Question: I have integrated OpenVINO and PyQt5 to do the inference job as shown in the image on Windows 11 with openvino_2021.4.689 version.

I reference <URL> to finish YOLOv4 inference with NCS2.
The following is my inference engine code.
'''
from openvino.inference_engine import IECore
import cv2
import numpy as np
import global_variable as gv
import ngraph as ng
import logging
import threading
import os
import sys
from collections import deque
from argparse import ArgumentParser, SUPPRESS
from math import exp as exp
from time import perf_counter
from enum import Enum
def deside_cut_size(height, width):
global x, y, w, h
if((height, width) == (1536, 868)):
x, y = 767, 0 # Where the crop point starts.
w, h = 769, 637 # The size of crop image.
elif((height, width) == (1264, 596)):
x, y = 495, 0 # Where the crop point starts.
w, h = 769, 503 # The size of crop image.
elif((height, width) == (1280, 868)):
x, y = 766, 0 # Where the crop point starts.
w, h = 514, 638 # The size of crop image.
elif((height, width) == (1152, 868)):
x, y = 766, 0 # Where the crop point starts.
w, h = 386, 636 # The size of crop image.
else:
x, y = int(height / 2), 0 # Where the crop point starts.
w, h = int(height / 2), int(width - 100) # The size of crop image.
def build_argparser():
parser = ArgumentParser(add_help=False)
args = parser.add_argument_group('Options')
args.add_argument('-h', '--help', action='help', default=SUPPRESS, help='Show this help message and exit.')
args.add_argument("-m", "--model", help="Required. Path to an .xml file with a trained model.",
default="model/frozen_darknet_yolov4_model.xml", type=str)
args.add_argument("-i", "--input", help="Required. Path to an image/video file. (Specify 'cam' to work with "
"camera)", default=gv.gInImgPath, type=str)
args.add_argument("-l", "--cpu_extension",
help="Optional. Required for CPU custom layers. Absolute path to a shared library with "
"the kernels implementations.", type=str, default=None)
args.add_argument("-d", "--device",
help="Optional. Specify the target device to infer on; CPU, GPU, FPGA, HDDL or MYRIAD is"
" acceptable. The sample will look for a suitable plugin for device specified. "
"Default value is CPU", default="MYRIAD", type=str)
args.add_argument("--labels", help="Optional. Labels mapping file", default=None, type=str)
args.add_argument("-t", "--prob_threshold", help="Optional. Probability threshold for detections filtering",
default=0.5, type=float)
args.add_argument("-iout", "--iou_threshold", help="Optional. Intersection over union threshold for overlapping "
"detections filtering", default=0.4, type=float)
args.add_argument("-r", "--raw_output_message", help="Optional. Output inference results raw values showing",
default=False, action="store_true")
args.add_argument("-nireq", "--num_infer_requests", help="Optional. Number of infer requests",
default=1, type=int)
args.add_argument("-nstreams", "--num_streams",
help="Optional. Number of streams to use for inference on the CPU or/and GPU in throughput mode "
"(for HETERO and MULTI device cases use format <device1>:<nstreams1>,<device2>:<nstreams2> "
"or just <nstreams>)",
default="", type=str)
args.add_argument("-nthreads", "--number_threads",
help="Optional. Number of threads to use for inference on CPU (including HETERO cases)",
default=None, type=int)
args.add_argument("-loop_input", "--loop_input", help="Optional. Iterate over input infinitely",
action='store_true')
args.add_argument("-no_show", "--no_show", help="Optional. Don't show output", action='store_true')
args.add_argument("--keep_aspect_ratio", action="store_true", default=False,
help='Optional. Keeps aspect ratio on resize.')
return parser
class YoloParams:
# ------------------------------------------- Extracting layer parameters ------------------------------------------
# Magic numbers are copied from yolo samples
def __init__(self, param, side):
self.num = 3 if 'num' not in param else int(param['num'])
self.coords = 4 if 'coords' not in param else int(param['coords'])
self.classes = 80 if 'classes' not in param else int(param['classes'])
self.side = side
self.anchors = [10.0, 13.0, 16.0, 30.0, 33.0, 23.0, 30.0, 61.0, 62.0, 45.0, 59.0, 119.0, 116.0, 90.0, 156.0,
198.0,
373.0, 326.0] if 'anchors' not in param else param['anchors']
self.isYoloV3 = False
if param.get('mask'):
mask = param['mask']
self.num = len(mask)
maskedAnchors = []
for idx in mask:
maskedAnchors += [self.anchors[idx * 2], self.anchors[idx * 2 + 1]]
self.anchors = maskedAnchors
self.isYoloV3 = True # Weak way to determine but the only one.
class Modes(Enum):
USER_SPECIFIED = 0
MIN_LATENCY = 1
class Mode():
def __init__(self, value):
self.current = value
def next(self):
if self.current.value + 1 < len(Modes):
self.current = Modes(self.current.value + 1)
else:
self.current = Modes(0)
class ModeInfo():
def __init__(self):
self.last_start_time = perf_counter()
self.last_end_time = None
self.frames_count = 0
self.latency_sum = 0
def scale_bbox(x, y, height, width, class_id, confidence, im_h, im_w, is_proportional):
if is_proportional:
scale = np.array([min(im_w/im_h, 1), min(im_h/im_w, 1)])
offset = 0.5*(np.ones(2) - scale)
x, y = (np.array([x, y]) - offset) / scale
width, height = np.array([width, height]) / scale
xmin = int((x - width / 2) * im_w)
ymin = int((y - height / 2) * im_h)
xmax = int(xmin + width * im_w)
ymax = int(ymin + height * im_h)
# Method item() used here to convert NumPy types to native types for compatibility with functions, which don't
# support Numpy types (e.g., cv2.rectangle doesn't support int64 in color parameter)
return dict(xmin=xmin, xmax=xmax, ymin=ymin, ymax=ymax, class_id=class_id.item(), confidence=confidence.item())
def parse_yolo_region(predictions, resized_image_shape, original_im_shape, params, threshold, is_proportional):
# ------------------------------------------ Validating output parameters ------------------------------------------
_, _, out_blob_h, out_blob_w = predictions.shape
assert out_blob_w == out_blob_h, "Invalid size of output blob. It sould be in NCHW layout and height should " "be equal to width. Current height = {}, current width = {}" "".format(out_blob_h, out_blob_w)
# ------------------------------------------ Extracting layer parameters -------------------------------------------
orig_im_h, orig_im_w = original_im_shape
resized_image_h, resized_image_w = resized_image_shape
objects = list()
size_normalizer = (resized_image_w, resized_image_h) if params.isYoloV3 else (params.side, params.side)
bbox_size = params.coords + 1 + params.classes
# ------------------------------------------- Parsing YOLO Region output -------------------------------------------
for row, col, n in np.ndindex(params.side, params.side, params.num):
# Getting raw values for each detection bounding box
bbox = predictions[0, n*bbox_size:(n+1)*bbox_size, row, col]
x, y, width, height, object_probability = bbox[:5]
class_probabilities = bbox[5:]
if object_probability < threshold:
continue
# Process raw value
x = (col + x) / params.side
y = (row + y) / params.side
# Value for exp is very big number in some cases so following construction is using here
try:
width = exp(width)
height = exp(height)
except OverflowError:
continue
# Depends on topology we need to normalize sizes by feature maps (up to YOLOv3) or by input shape (YOLOv3)
width = width * params.anchors[2 * n] / size_normalizer[0]
height = height * params.anchors[2 * n + 1] / size_normalizer[1]
class_id = np.argmax(class_probabilities)
confidence = class_probabilities[class_id]*object_probability
if confidence < threshold:
continue
objects.append(scale_bbox(x=x, y=y, height=height, width=width, class_id=class_id, confidence=confidence,
im_h=orig_im_h, im_w=orig_im_w, is_proportional=is_proportional))
return objects
def intersection_over_union(box_1, box_2):
width_of_overlap_area = min(box_1['xmax'], box_2['xmax']) - max(box_1['xmin'], box_2['xmin'])
height_of_overlap_area = min(box_1['ymax'], box_2['ymax']) - max(box_1['ymin'], box_2['ymin'])
if width_of_overlap_area < 0 or height_of_overlap_area < 0:
area_of_overlap = 0
else:
area_of_overlap = width_of_overlap_area * height_of_overlap_area
box_1_area = (box_1['ymax'] - box_1['ymin']) * (box_1['xmax'] - box_1['xmin'])
box_2_area = (box_2['ymax'] - box_2['ymin']) * (box_2['xmax'] - box_2['xmin'])
area_of_union = box_1_area + box_2_area - area_of_overlap
if area_of_union == 0:
return 0
return area_of_overlap / area_of_union
def resize(image, size, keep_aspect_ratio, interpolation=cv2.INTER_LINEAR):
if not keep_aspect_ratio:
return cv2.resize(image, size, interpolation=interpolation)
iw, ih = image.shape[0:2][::-1]
w, h = size
scale = min(w/iw, h/ih)
nw = int(iw*scale)
nh = int(ih*scale)
image = cv2.resize(image, (nw, nh), interpolation=interpolation)
new_image = np.full((size[1], size[0], 3), 128, dtype=np.uint8)
dx = (w-nw)//2
dy = (h-nh)//2
new_image[dy:dy+nh, dx:dx+nw, :] = image
return new_image
def preprocess_frame(frame, input_height, input_width, nchw_shape, keep_aspect_ratio):
in_frame = resize(frame, (input_width, input_height), keep_aspect_ratio)
if nchw_shape:
in_frame = in_frame.transpose((2, 0, 1)) # Change data layout from HWC to CHW
in_frame = np.expand_dims(in_frame, axis=0)
return in_frame
def get_objects(output, net, new_frame_height_width, source_height_width, prob_threshold, is_proportional):
objects = list()
function = ng.function_from_cnn(net)
for layer_name, out_blob in output.items():
out_blob = out_blob.buffer.reshape(net.outputs[layer_name].shape)
params = [x._get_attributes() for x in function.get_ordered_ops() if x.get_friendly_name() == layer_name][0]
layer_params = YoloParams(params, out_blob.shape[2])
objects += parse_yolo_region(out_blob, new_frame_height_width, source_height_width, layer_params,
prob_threshold, is_proportional)
return objects
def filter_objects(objects, iou_threshold, prob_threshold):
# Filtering overlapping boxes with respect to the --iou_threshold CLI parameter
objects = sorted(objects, key=lambda obj : obj['confidence'], reverse=True)
for i in range(len(objects)):
if objects[i]['confidence'] == 0:
continue
for j in range(i + 1, len(objects)):
if intersection_over_union(objects[i], objects[j]) > iou_threshold:
objects[j]['confidence'] = 0
return tuple(obj for obj in objects if obj['confidence'] >= prob_threshold)
def async_callback(status, callback_args):
request, frame_id, frame_mode, frame, start_time, completed_request_results, empty_requests, mode, event, callback_exceptions = callback_args
try:
if status != 0:
raise RuntimeError('Infer Request has returned status code {}'.format(status))
completed_request_results[frame_id] = (frame, request.output_blobs, start_time, frame_mode == mode.current)
if mode.current == frame_mode:
empty_requests.append(request)
except Exception as e:
callback_exceptions.append(e)
event.set()
def put_highlighted_text(frame, message, position, font_face, font_scale, color, thickness):
cv2.putText(frame, message, position, font_face, font_scale, (255, 255, 255), thickness + 1) # white border
cv2.putText(frame, message, position, font_face, font_scale, color, thickness)
def await_requests_completion(requests):
for request in requests:
request.wait()
def openvino_inference_engine():
args = build_argparser().parse_args()
# ------------- 1. Plugin initialization for specified device and load extensions library if specified -------------
ie = IECore()
#------------------------------search_device start------------------------------#
if(gv.gfMULTI == 1):
tmp_array = '' # Combine all MYRIAD device names.
cmd_array = '' # Output the command for MULTI:MYRIAD.
for device in ie.available_devices:
if(device.split("MYRIAD.")[0] == ''):
tmp_array = tmp_array + device + ','
cmd_array = "MULTI:" + tmp_array[:len(tmp_array) - 1]
args.device = cmd_array
print(args.device)
#------------------------------search_device end------------------------------#
config_user_specified = {}
config_min_latency = {}
devices_nstreams = {}
if args.num_streams:
devices_nstreams = {device: args.num_streams for device in ['CPU', 'GPU'] if device in args.device} if args.num_streams.isdigit() else dict([device.split(':') for device in args.num_streams.split(',')])
if 'CPU' in args.device:
if args.cpu_extension:
ie.add_extension(args.cpu_extension, 'CPU')
if args.number_threads is not None:
config_user_specified['CPU_THREADS_NUM'] = str(args.number_threads)
if 'CPU' in devices_nstreams:
config_user_specified['CPU_THROUGHPUT_STREAMS'] = devices_nstreams['CPU'] if int(devices_nstreams['CPU']) > 0 else 'CPU_THROUGHPUT_AUTO'
config_min_latency['CPU_THROUGHPUT_STREAMS'] = '1'
if 'GPU' in args.device:
if 'GPU' in devices_nstreams:
config_user_specified['GPU_THROUGHPUT_STREAMS'] = devices_nstreams['GPU'] if int(devices_nstreams['GPU']) > 0 else 'GPU_THROUGHPUT_AUTO'
config_min_latency['GPU_THROUGHPUT_STREAMS'] = '1'
# -------------------- 2. Reading the IR generated by the Model Optimizer (.xml and .bin files) --------------------
net = ie.read_network(args.model, os.path.splitext(args.model)[0] + ".bin")
# ---------------------------------- 3. Load CPU extension for support specific layer ------------------------------
# ---------------------------------------------- 4. Preparing inputs -----------------------------------------------
input_blob = next(iter(net.input_info))
# Read and pre-process input images
if net.input_info[input_blob].input_data.shape[1] == 3:
input_height, input_width = net.input_info[input_blob].input_data.shape[2:]
nchw_shape = True
else:
input_height, input_width = net.input_info[input_blob].input_data.shape[1:3]
nchw_shape = False
if args.labels:
with open(args.labels, 'r') as f:
labels_map = [x.strip() for x in f]
else:
labels_map = None
input_stream = 0 if args.input == "cam" else args.input
image = cv2.imread(input_stream)
deside_cut_size(image.shape[1], image.shape[0])
crop_img = image[y:y+h, x:x+w]
cv2.imwrite('img/tmp.jpg', crop_img)
input_stream = 'img/tmp.jpg'
mode = Mode(Modes.USER_SPECIFIED)
cap = cv2.VideoCapture(input_stream)
wait_key_time = 1
# ----------------------------------------- 5. Loading model to the plugin -----------------------------------------
exec_nets = {}
exec_nets[Modes.USER_SPECIFIED] = ie.load_network(network=net, device_name=args.device,
config=config_user_specified,
num_requests=args.num_infer_requests)
exec_nets[Modes.MIN_LATENCY] = ie.load_network(network=net, device_name=args.device.split(":")[-1].split(",")[0],
config=config_min_latency,
num_requests=1)
empty_requests = deque(exec_nets[mode.current].requests)
completed_request_results = {}
next_frame_id = 0
next_frame_id_to_show = 0
mode_info = { mode.current: ModeInfo() }
event = threading.Event()
callback_exceptions = []
# ----------------------------------------------- 6. Doing inference -----------------------------------------------
while (cap.isOpened() or completed_request_results or len(empty_requests) < len(exec_nets[mode.current].requests)) and not callback_exceptions:
if next_frame_id_to_show in completed_request_results:
frame, output, start_time, is_same_mode = completed_request_results.pop(next_frame_id_to_show)
next_frame_id_to_show += 1
if is_same_mode:
mode_info[mode.current].frames_count += 1
objects = get_objects(output, net, (input_height, input_width), frame.shape[:-1], args.prob_threshold,
args.keep_aspect_ratio)
objects = filter_objects(objects, args.iou_threshold, args.prob_threshold)
origin_im_size = frame.shape[:-1]
for obj in objects:
# Validation bbox of detected object
obj['xmax'] = min(obj['xmax'], origin_im_size[1])
obj['ymax'] = min(obj['ymax'], origin_im_size[0])
obj['xmin'] = max(obj['xmin'], 0)
obj['ymin'] = max(obj['ymin'], 0)
color = (0, 0, 255)
det_label = labels_map[obj['class_id']] if labels_map and len(labels_map) >= obj['class_id'] else str(obj['class_id'])
if(det_label == '0'):
out_det_label = "Normal"
elif(det_label == '1'):
out_det_label = "MP"
else:
out_det_label = det_label
cv2.rectangle(frame, (obj['xmin'], obj['ymin']), (obj['xmax'], obj['ymax']), color, 2)
cv2.putText(frame,
"#" + out_det_label + ' ' + str(round(obj['confidence'] * 100, 1)) + '%',
(obj['xmin'], obj['ymin'] - 7), cv2.FONT_HERSHEY_COMPLEX, 2, color, 2)
if not args.no_show:
cv2.imwrite('img/tmp.jpg', frame) # Write image for showing the inference result on UI.
elif empty_requests and cap.isOpened():
start_time = perf_counter()
ret, frame = cap.read()
if not ret:
if args.loop_input:
cap.open(input_stream)
else:
cap.release()
continue
request = empty_requests.popleft()
# resize input_frame to network size
in_frame = preprocess_frame(frame, input_height, input_width, nchw_shape, args.keep_aspect_ratio)
# Start inference
request.set_completion_callback(py_callback=async_callback,
py_data=(request,
next_frame_id,
mode.current,
frame,
start_time,
completed_request_results,
empty_requests,
mode,
event,
callback_exceptions))
request.async_infer(inputs={input_blob: in_frame})
next_frame_id += 1
else:
event.wait()
if callback_exceptions:
raise callback_exceptions[0]
for exec_net in exec_nets.values():
await_requests_completion(exec_net.requests)
'''
My design is that the user can choose an image and click the button, then the inference result will show up.
And this step can be sequentially redone again and again.
Afterwards I try to use 'MULTI:MYRIAD' with two to three NCS2s, in order to accelerate the inference time.
But using two or three NCS2s always has worse time consumption than only one NCS2.
And usually show "XLink_sem_wait:94" and "XLinkResetRemote:257" logs while redoing the inference job.
'''
[35mE: [global] [ 0] [] XLink_sem_wait:94 XLink_sem_inc(sem) method call failed with an error: -1[0m
[35mE: [global] [ 0] [] XLinkResetRemote:257 can't wait dispatcherClosedSem
[0m
'''
It can normally show the inference result even if the above logs appear, but I believe that this is why 'MULTI:MYRIAD' doesn't work well.
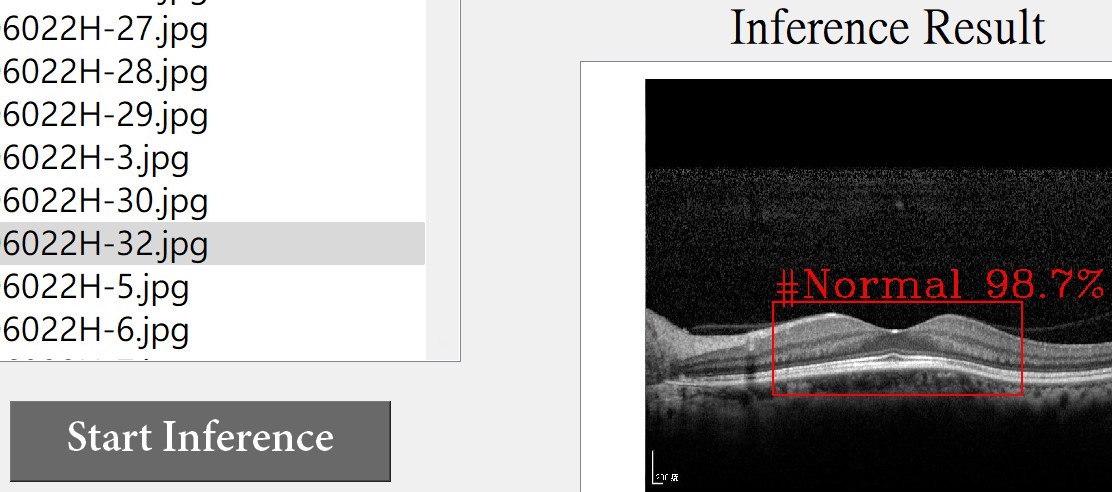
Answer: The optimum way to use this Multi-plugin with multiple devices is by <URL>.
For example:
'''
myriad1_config = {}
myriad2_config = {}
ie.set_config(config=myriad1_config, device_name="MYRIAD.3.1-ma2480")
ie.set_config(config=myriad2_config, device_name="MYRIAD.3.3-ma2480")
# Load the network to the multi-device, specifying the priorities
exec_net = ie.load_network(
network=net, device_name="MULTI", config={"MULTI_DEVICE_PRIORITIES": "MYRIAD.3.1-ma2480,MYRIAD.3.3-ma2480"}
)
# Query the optimal number of requests
nireq = exec_net.get_metric("OPTIMAL_NUMBER_OF_INFER_REQUESTS")
'''
It is suggested to use -nireq 10. This should give maximum FPS.
You may refer to the <URL> to see how this -nireq argument is used.
The proper command should be:
'''
python object_detection_demo.py i 0 -d MULTI:MYRIAD.3.1-ma2480,MYRIAD.3.3-ma2480 -m yolov4.xml -at yolo -nireq 10
'''